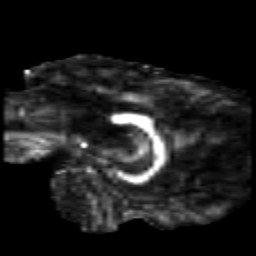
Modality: FA
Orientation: sagittal
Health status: healthy
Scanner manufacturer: siemens
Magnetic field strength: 3 T
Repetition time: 10 s
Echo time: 0.092 s